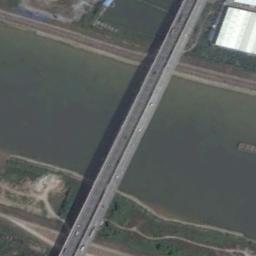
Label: bridge